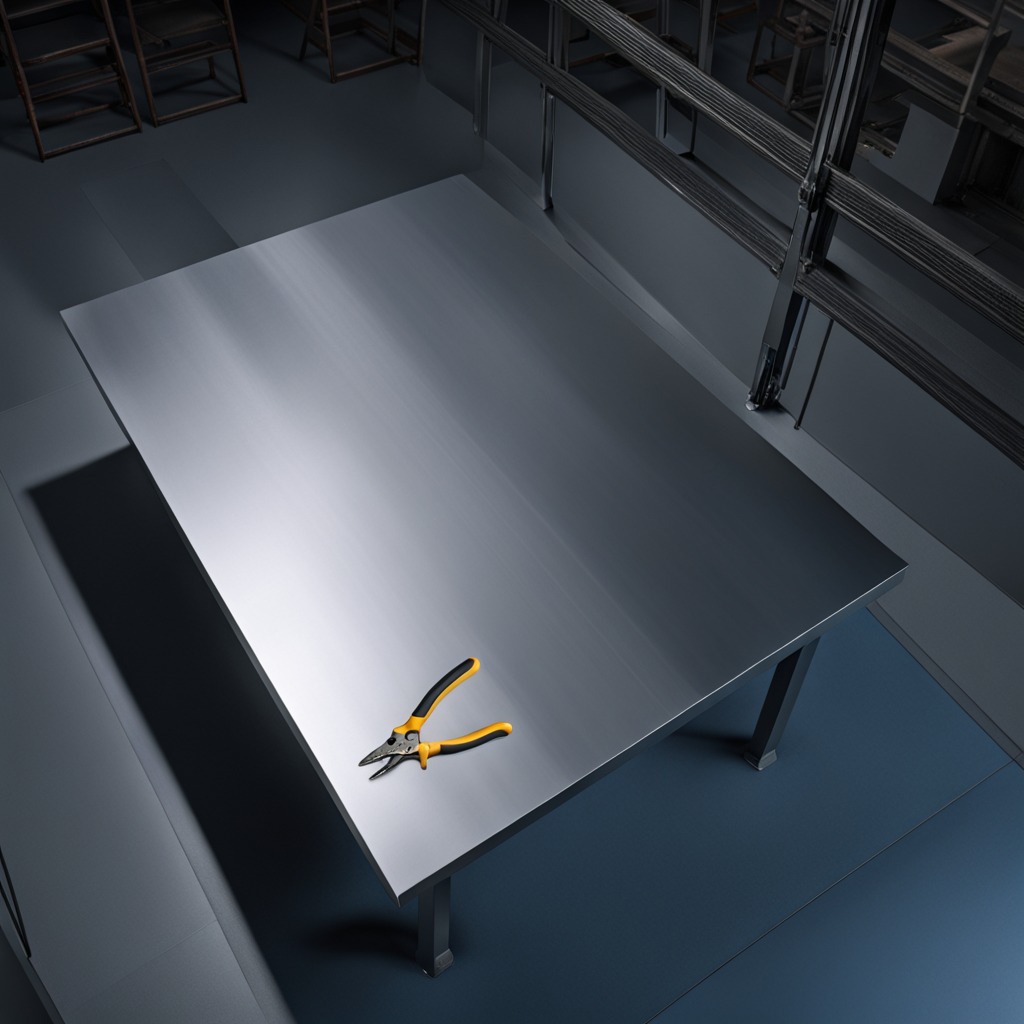
A plier lies on the tabletop in the basement in the evening.